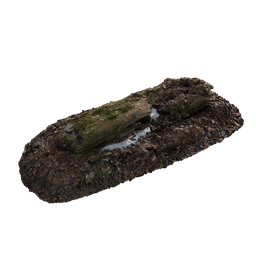
Label: nature